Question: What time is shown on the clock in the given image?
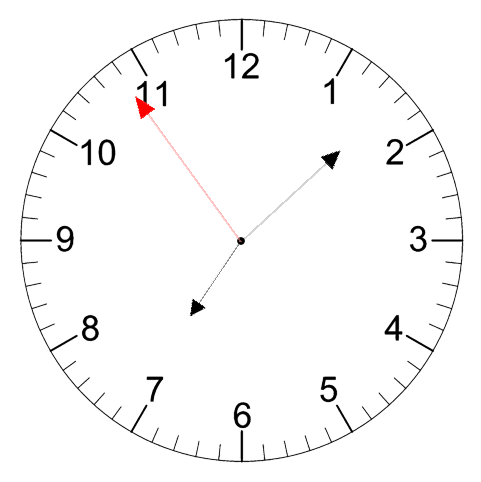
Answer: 07:07:54